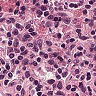
Metastatic tissue present: no